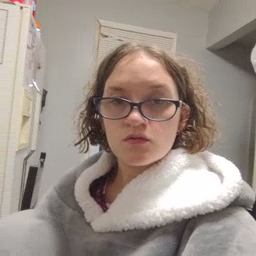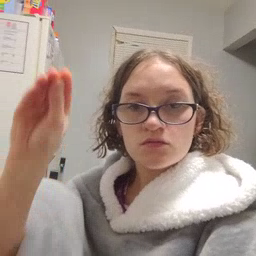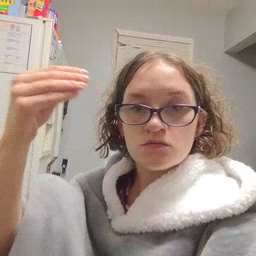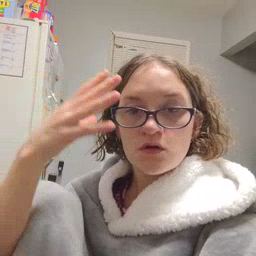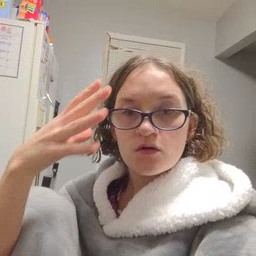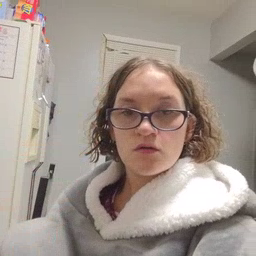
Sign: sun